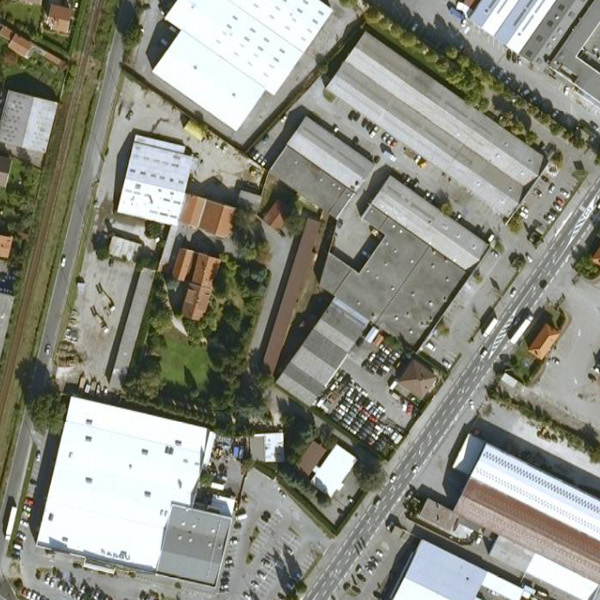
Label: Industrial